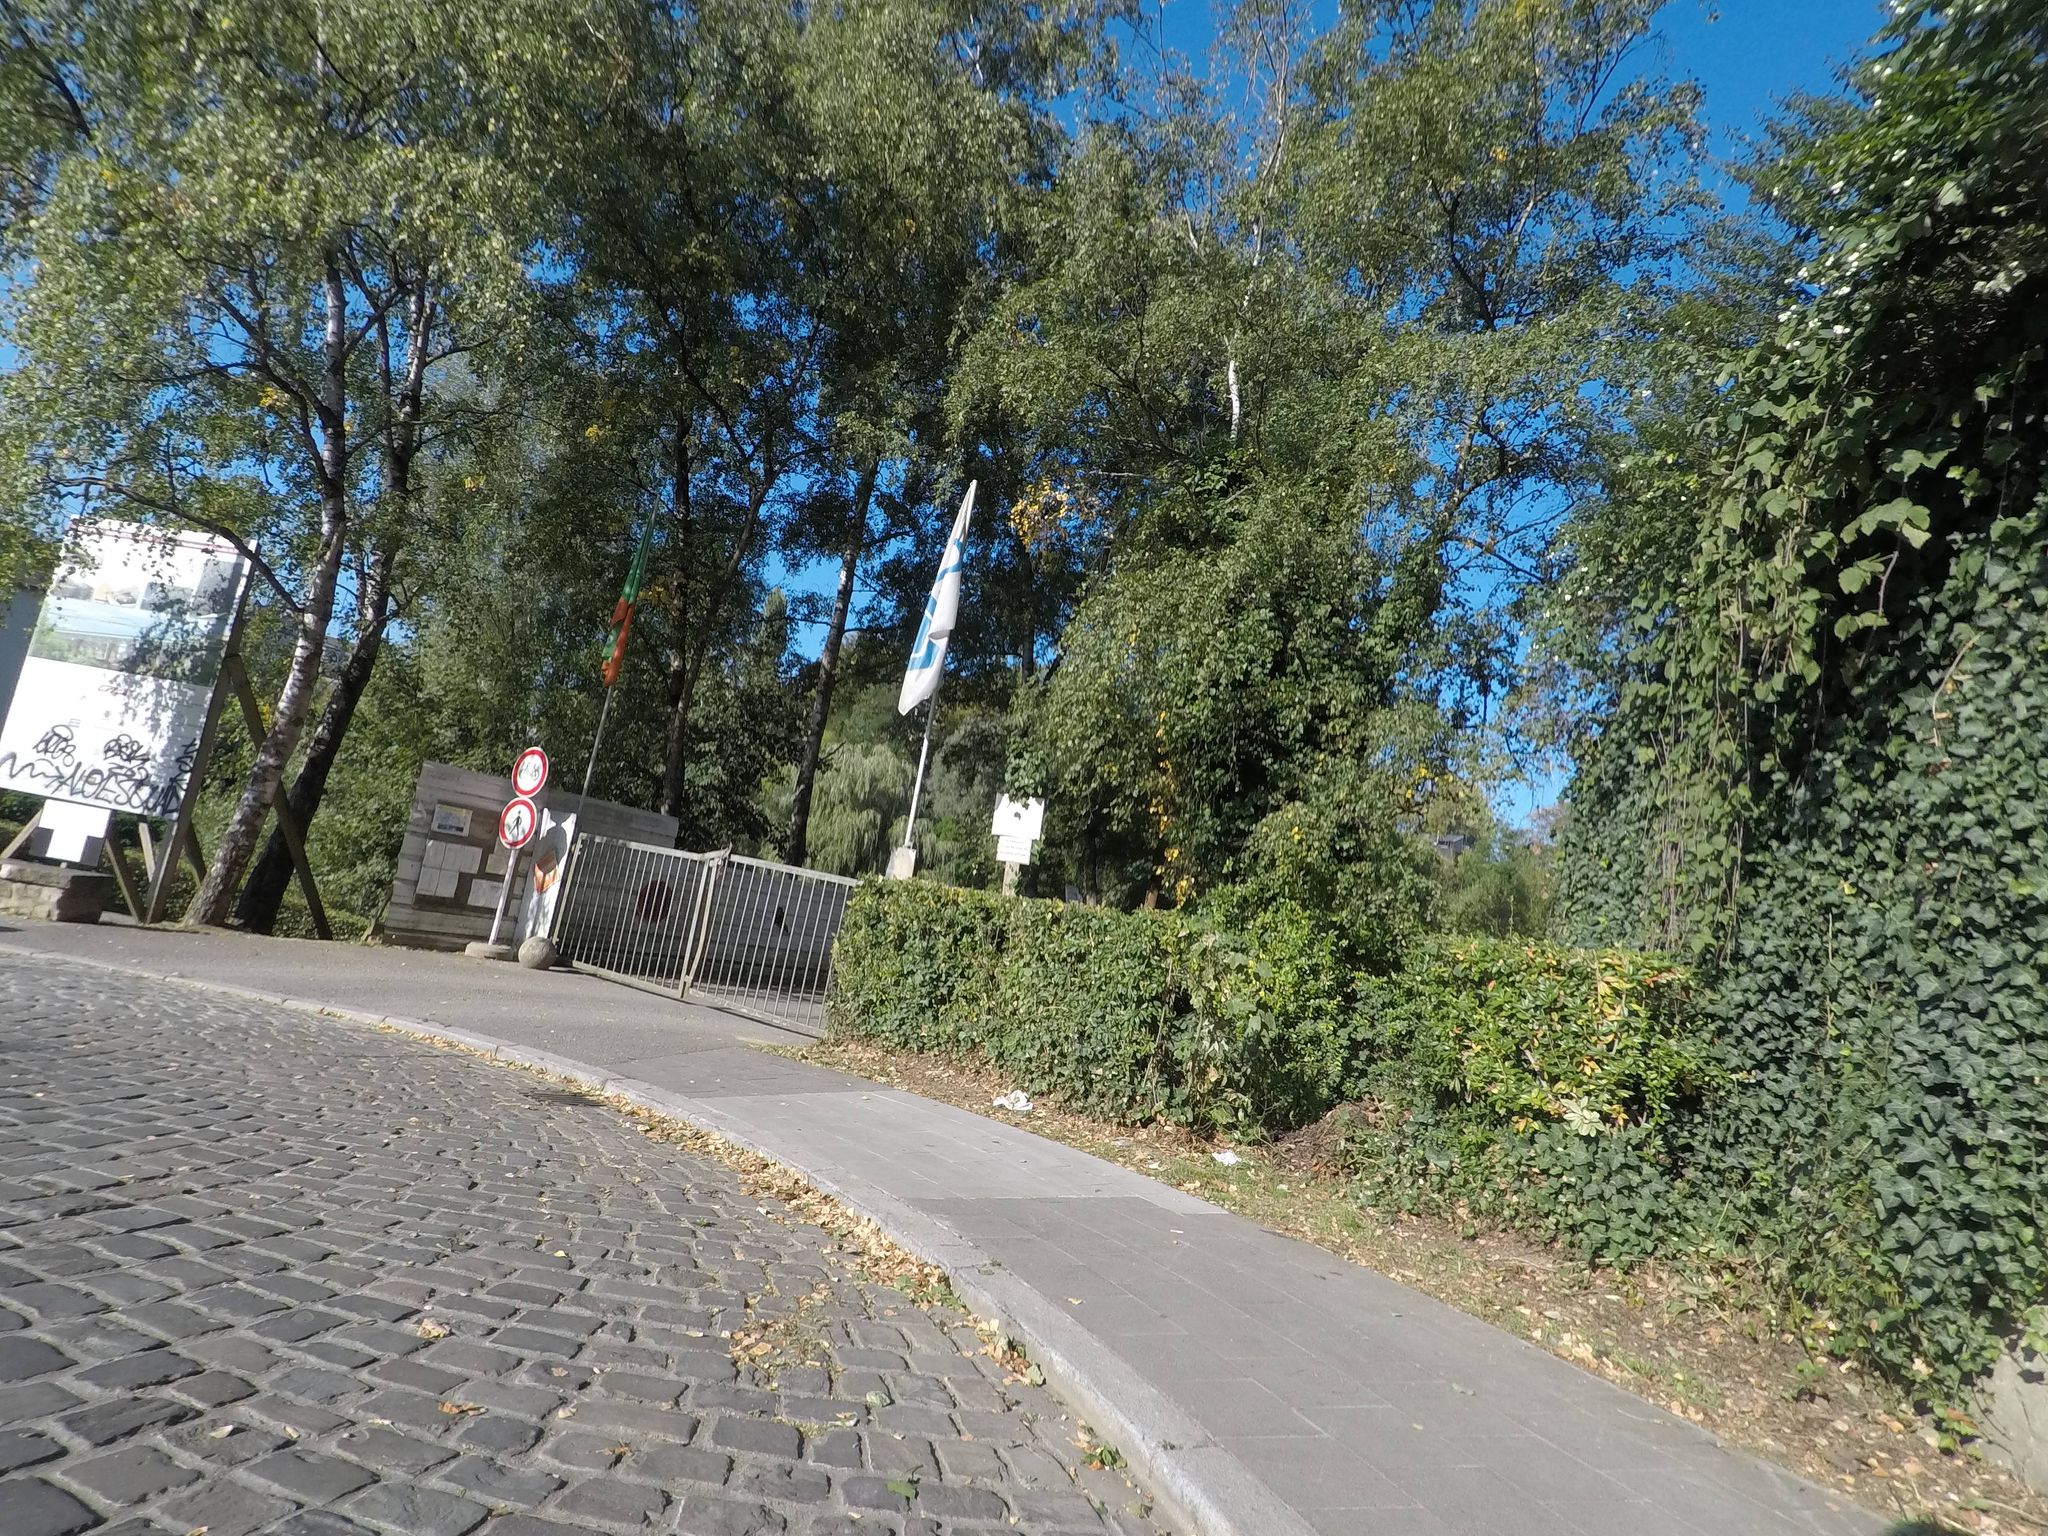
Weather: clear
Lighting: day
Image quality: good
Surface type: walking surface
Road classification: residential
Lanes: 1
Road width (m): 3
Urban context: urban centre
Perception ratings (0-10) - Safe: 4.38, Lively: 6.01, Beautiful: 9.1, Boring: 6.54, Depressing: 2.46, Wealthy: 6.67